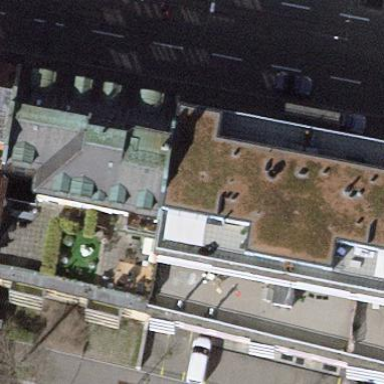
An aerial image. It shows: The roof of the building is hipped with orientation across.